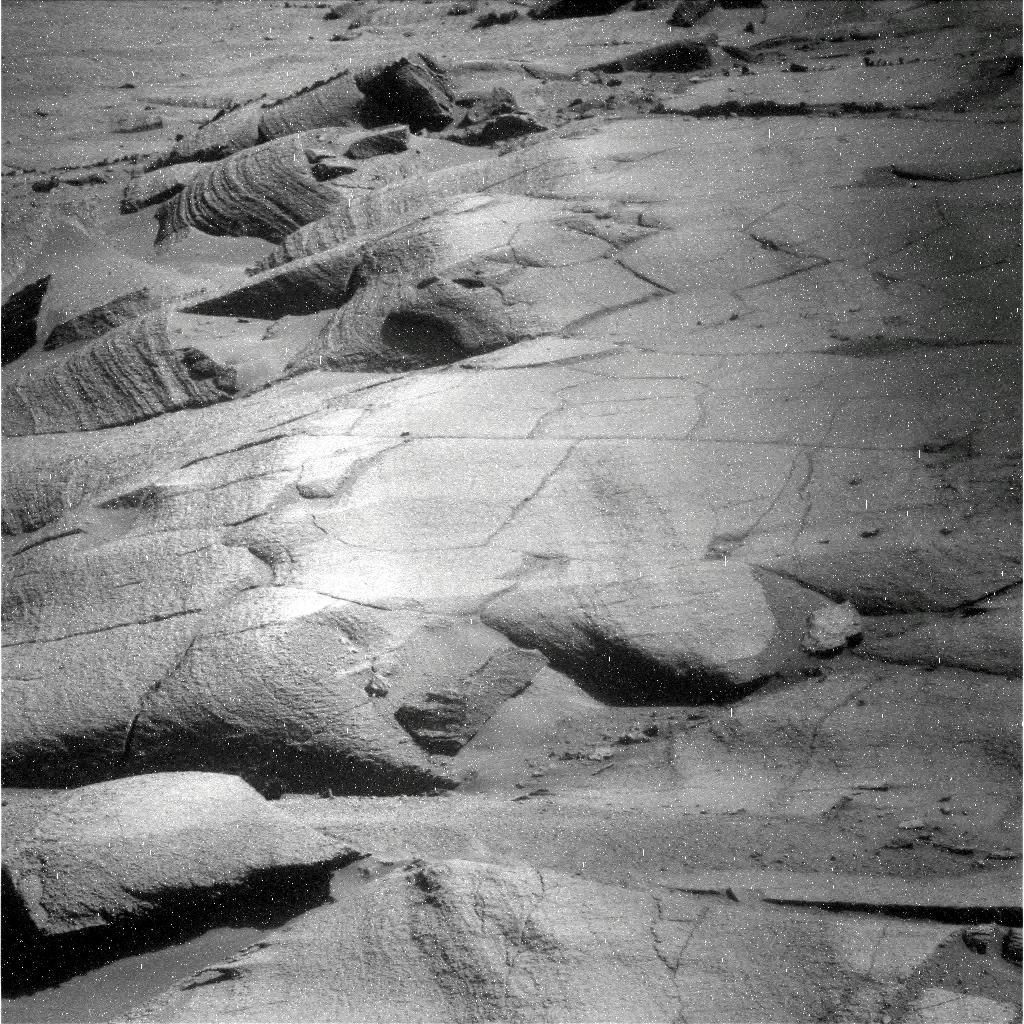
Terrain classes present: Bedrock, Gravel / Sand / Soil, Shadow